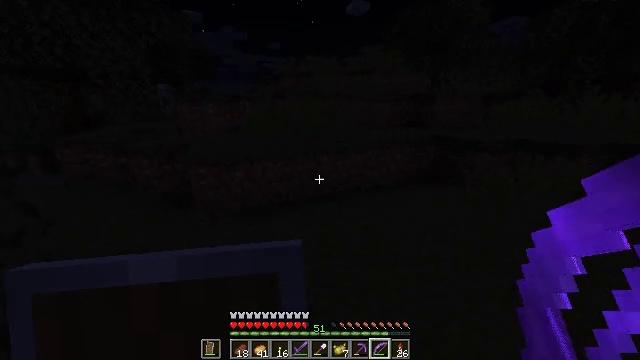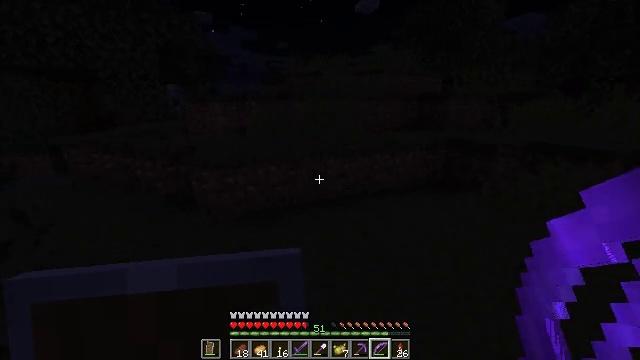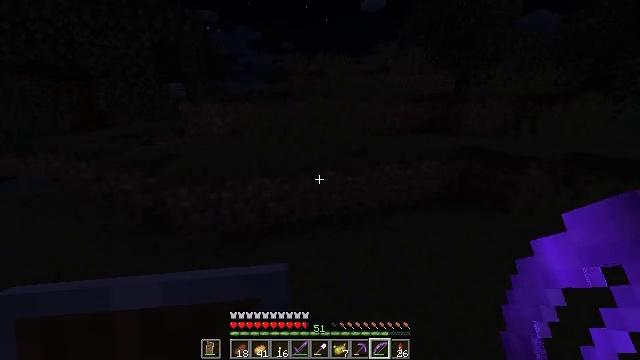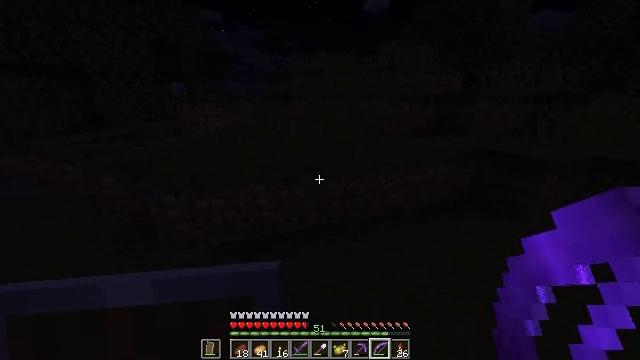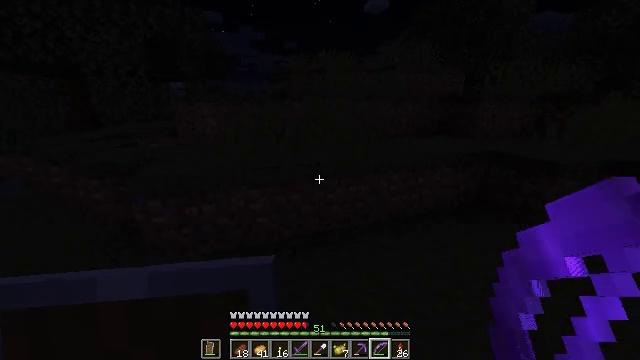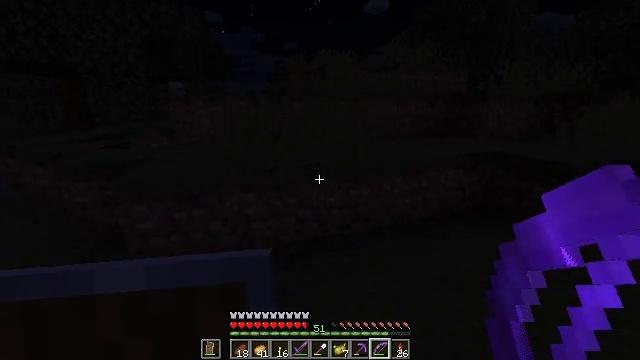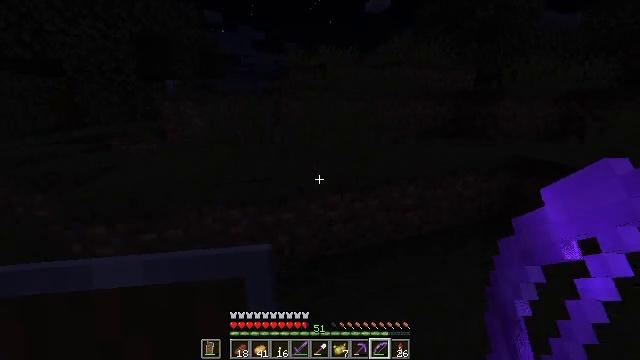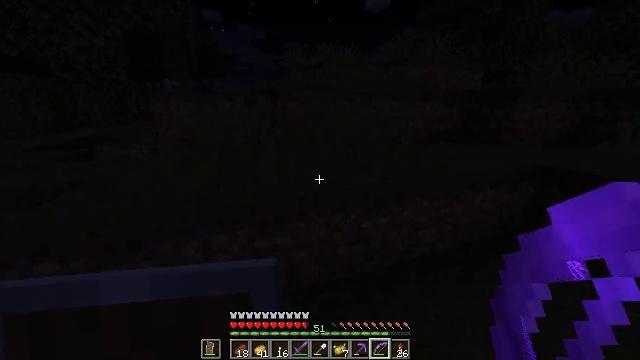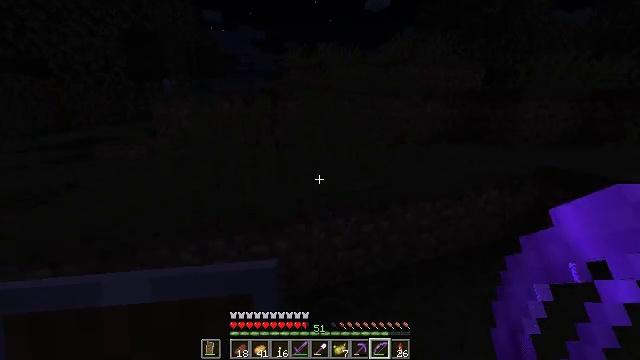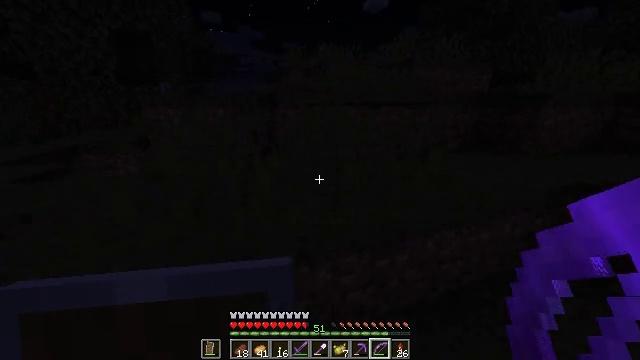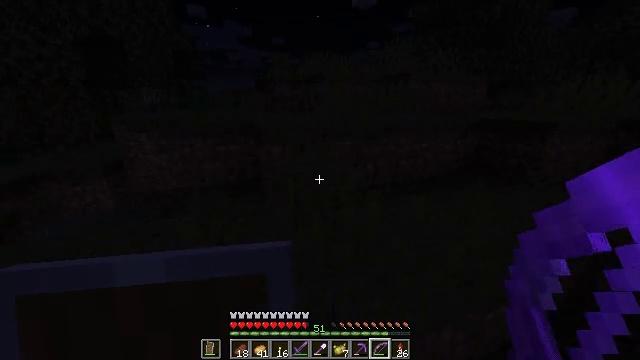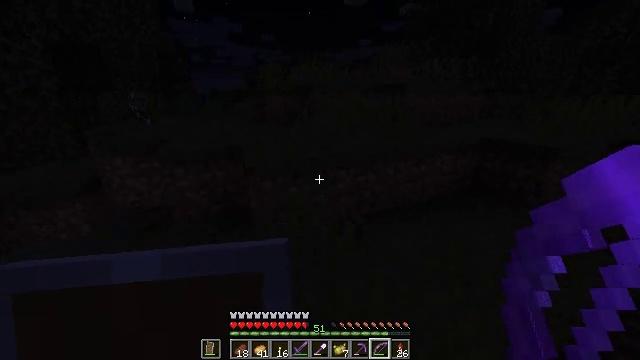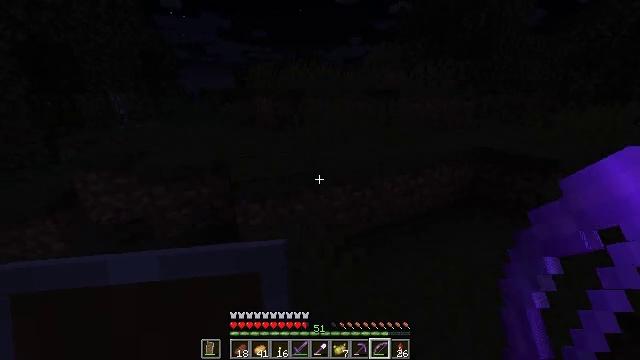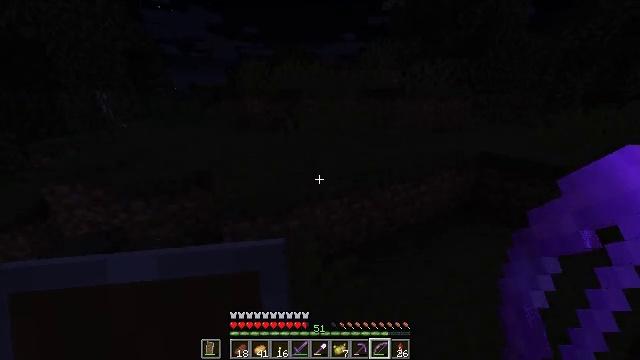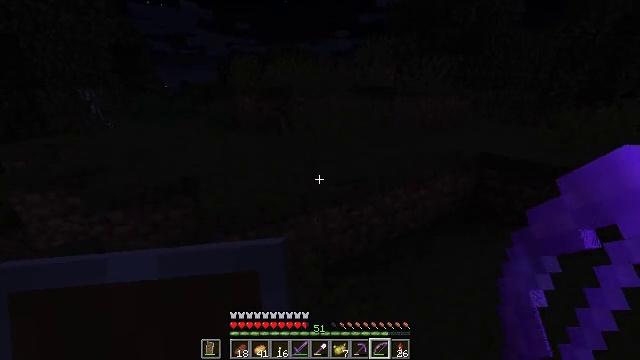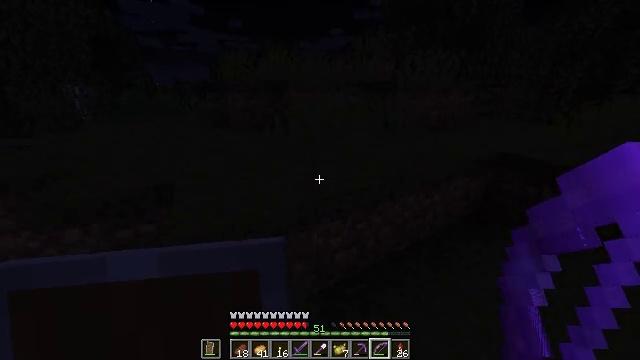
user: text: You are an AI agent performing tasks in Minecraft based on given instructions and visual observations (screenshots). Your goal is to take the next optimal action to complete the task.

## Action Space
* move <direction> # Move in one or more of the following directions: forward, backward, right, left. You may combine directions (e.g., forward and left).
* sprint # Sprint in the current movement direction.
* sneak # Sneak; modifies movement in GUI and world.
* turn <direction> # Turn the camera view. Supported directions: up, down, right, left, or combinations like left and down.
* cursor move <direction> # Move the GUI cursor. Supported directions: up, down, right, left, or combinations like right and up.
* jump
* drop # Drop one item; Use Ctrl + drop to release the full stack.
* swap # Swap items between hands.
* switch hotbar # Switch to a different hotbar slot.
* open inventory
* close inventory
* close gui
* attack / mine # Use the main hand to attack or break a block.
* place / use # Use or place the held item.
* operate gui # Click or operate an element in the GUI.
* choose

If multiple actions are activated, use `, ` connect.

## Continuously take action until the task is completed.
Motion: motion action
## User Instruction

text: Kill the slime.
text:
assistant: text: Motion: move forward, turn left
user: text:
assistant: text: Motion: move forward, turn left
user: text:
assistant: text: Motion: move forward
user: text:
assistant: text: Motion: move forward
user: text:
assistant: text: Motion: move forward
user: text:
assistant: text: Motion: move forward
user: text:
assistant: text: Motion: move forward
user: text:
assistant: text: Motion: move forward
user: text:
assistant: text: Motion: move forward, jump
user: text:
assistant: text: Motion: move forward, turn right and down, jump
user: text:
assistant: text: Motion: move forward, turn right, jump
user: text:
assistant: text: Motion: move forward, turn right, jump
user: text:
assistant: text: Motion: move forward, turn right
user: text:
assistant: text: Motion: move forward, turn right
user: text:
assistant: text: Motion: move forward, turn right
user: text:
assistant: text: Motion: move forward, turn right
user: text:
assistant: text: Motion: move forward, turn right
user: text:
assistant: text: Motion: move forward, turn right, jump
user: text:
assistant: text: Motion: move forward, turn right, jump
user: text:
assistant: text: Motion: move forward, jump
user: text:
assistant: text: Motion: move forward, jump
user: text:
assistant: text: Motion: move forward, jump
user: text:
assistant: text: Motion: move forward
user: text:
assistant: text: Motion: move forward
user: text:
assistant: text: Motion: move forward
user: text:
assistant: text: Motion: move forward
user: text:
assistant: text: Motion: move forward
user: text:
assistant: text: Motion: move forward
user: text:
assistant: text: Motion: move forward
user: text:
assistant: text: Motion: move forward